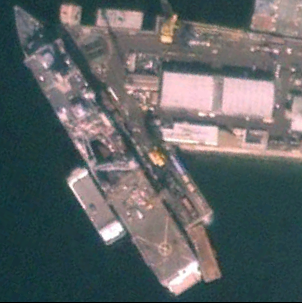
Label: combat